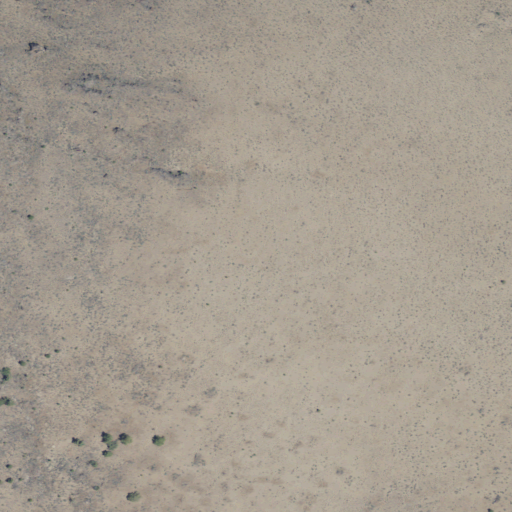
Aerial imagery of mountain in Oregon named Cougar Mountain containing shrub and grassland